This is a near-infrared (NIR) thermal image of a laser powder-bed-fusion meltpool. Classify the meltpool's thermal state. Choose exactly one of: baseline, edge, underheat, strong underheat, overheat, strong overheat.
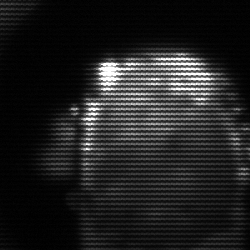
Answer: baseline